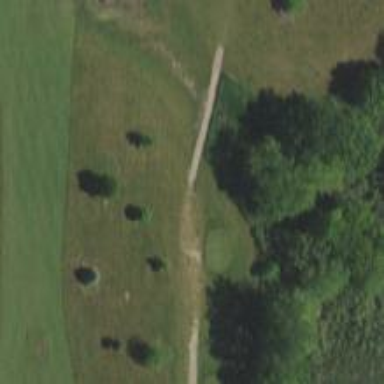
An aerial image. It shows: Pathway for golfing.